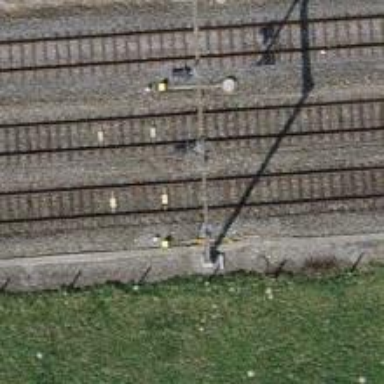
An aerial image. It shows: Railway signal.